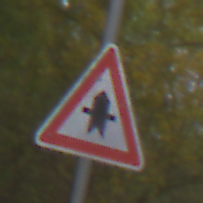
Verkehrszeichen: Vorfahrt
Umgebung: Outdoor, Nature
Tageszeit: Midday
Wetter: Overcast
Licht: Natural
Jahreszeit: Autumn
Kontrast: LowContrast